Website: crate-barrel
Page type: billing-address
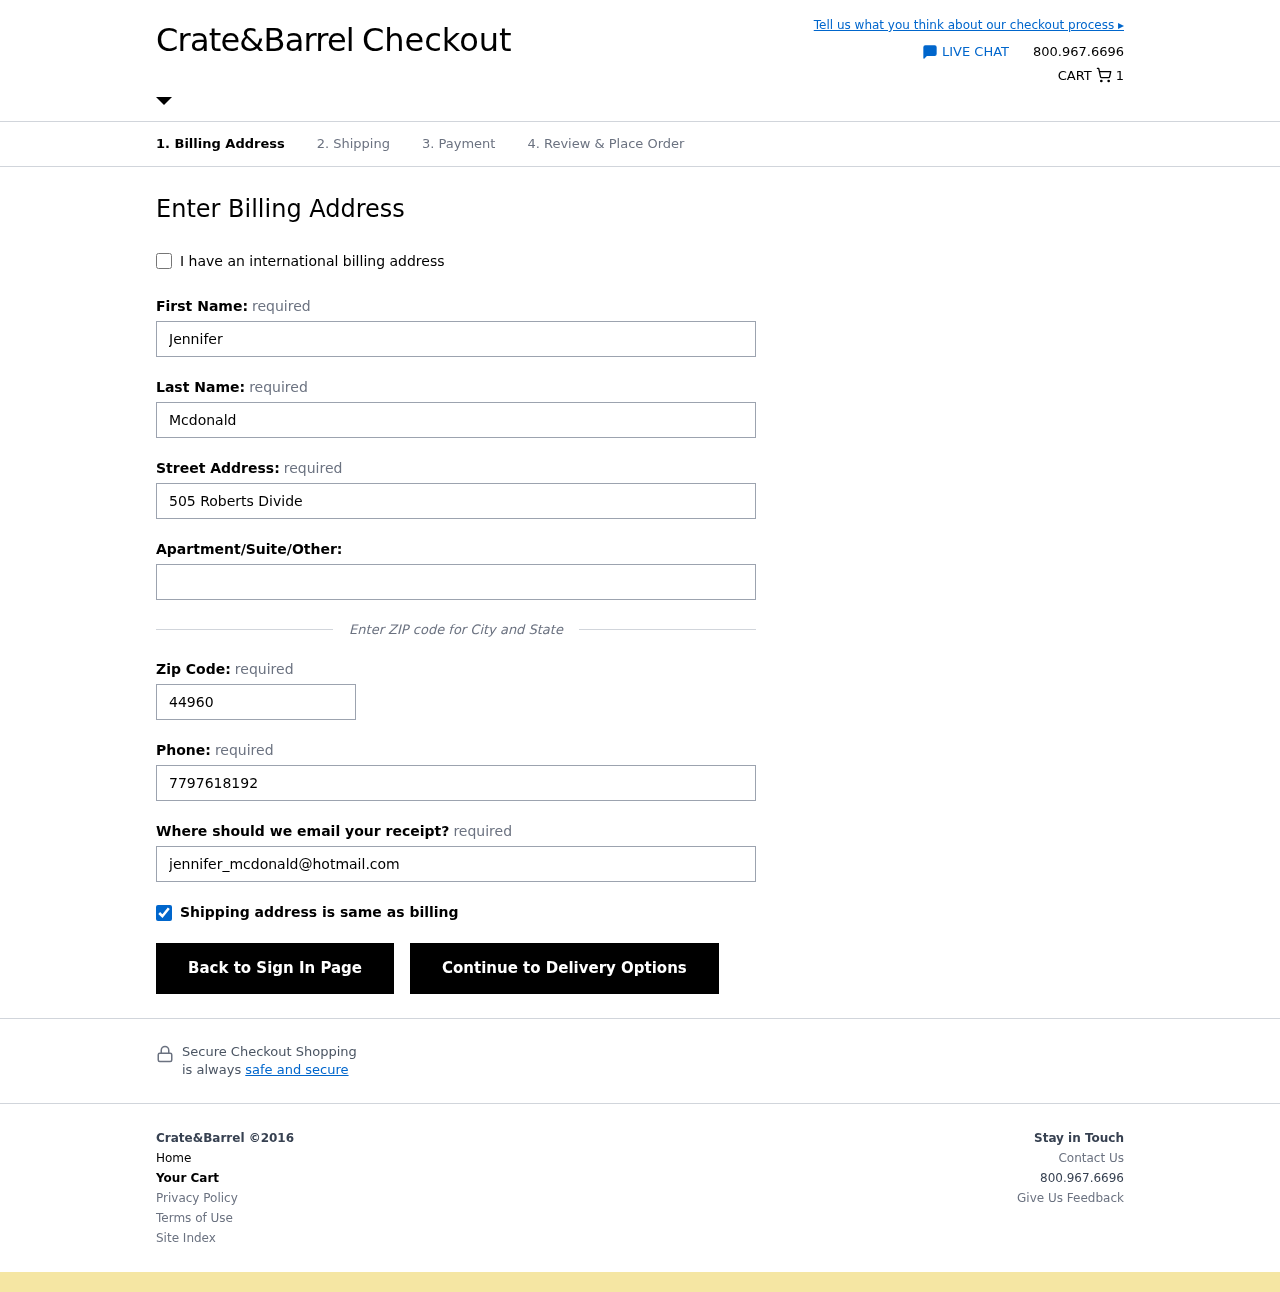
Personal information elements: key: PII_EMAIL
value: jennifer_mcdonald@hotmail.com
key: PII_FIRSTNAME
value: Jennifer
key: PII_LASTNAME
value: Mcdonald
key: PII_PHONE
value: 7797618192
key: PII_POSTCODE
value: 44960
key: PII_STREET
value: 505 Roberts Divide
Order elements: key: ORDER_NUM_ITEMS
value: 1